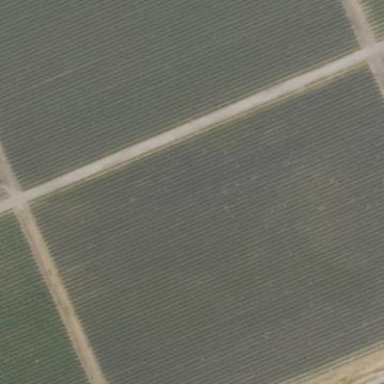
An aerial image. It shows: Vineyard growing grapes.